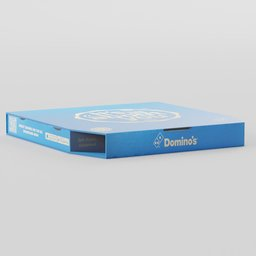
Label: nature